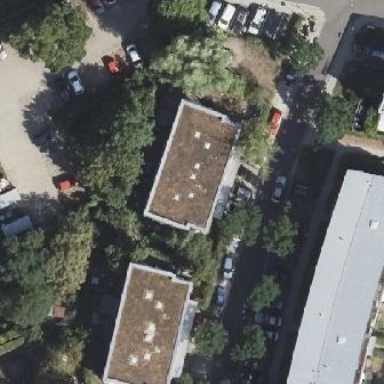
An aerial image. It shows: Terrace building with flat roof.